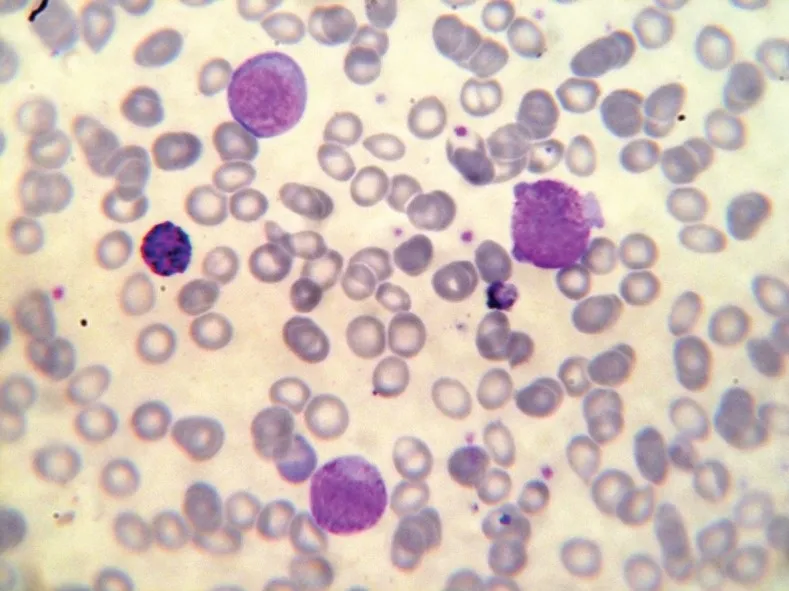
Blasts with cytoplasmic blebs and a basophil.
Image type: pathology (giemsa)